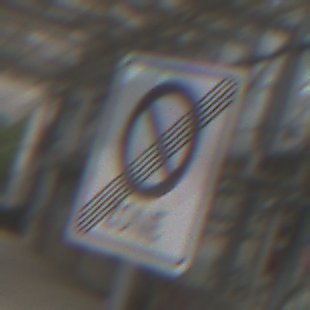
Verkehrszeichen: EndeEingeschraenktesHalteverbotZone
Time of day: Midday
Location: Roofed (Special)
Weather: Overcast
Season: NotSpecified
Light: Natural